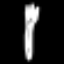
Label: fork